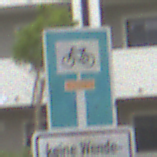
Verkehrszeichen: SackgasseRadverkehrDurchlaessig
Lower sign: HinweisGeaenderteVorfahrtVerkehrsfuehrungVerkehrsregelung3
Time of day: Midday
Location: Outdoor (Urban)
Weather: Overcast
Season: NotSpecified
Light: Natural